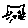
Label: cat